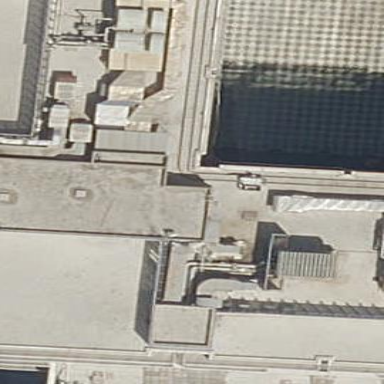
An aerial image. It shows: Office building.